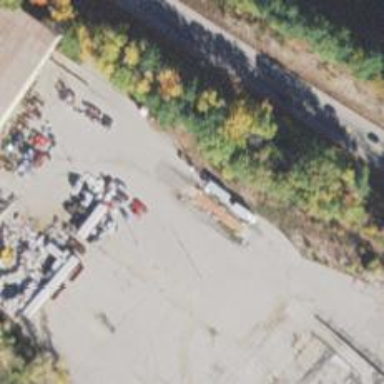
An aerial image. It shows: Driveway leading to weighbridge.